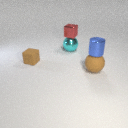
small brown rubber cube to the left of large cyan metal sphere